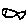
Label: fish